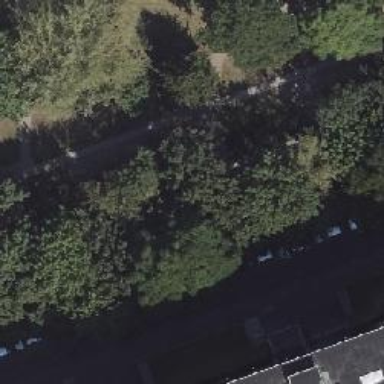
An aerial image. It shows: Footway along the road.